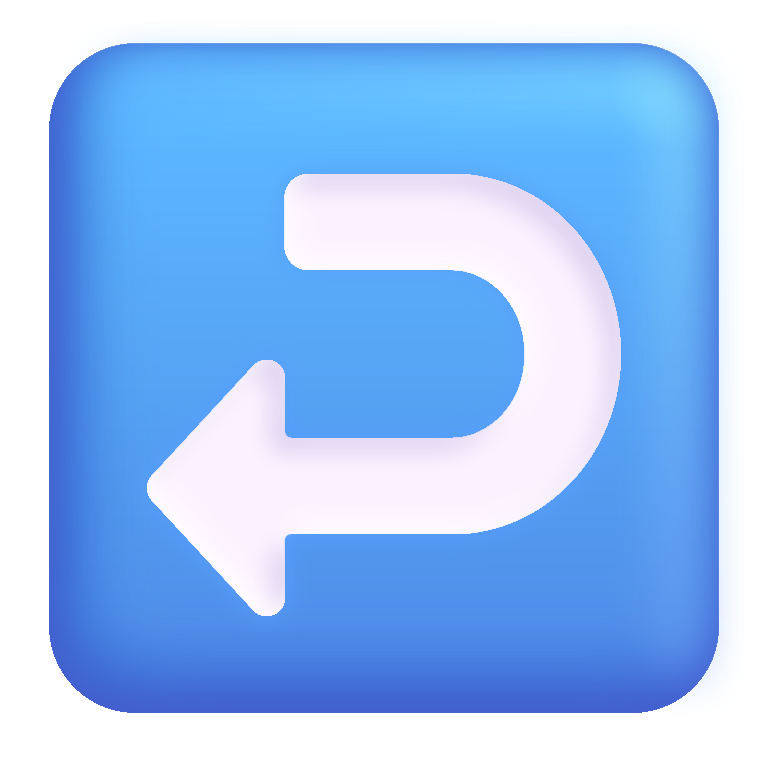
right arrow curving left color